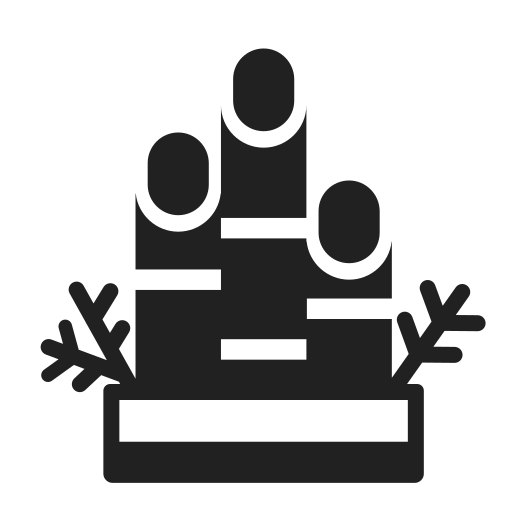
pine decoration high contrast